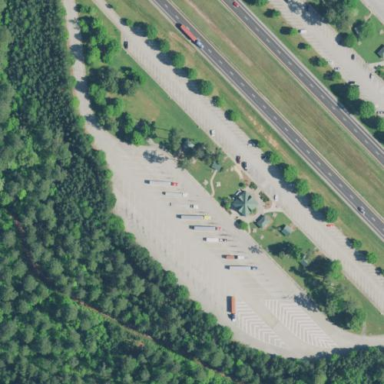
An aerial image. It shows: Rest area on the road.